高一 · 立体几何学
试从正方体 $A B C D-A_{1} B_{1} C_{1} D_{1}$ 的八个顶点中任取若干, 连接后构成以下空间几何体, 并且用适当的符号表示出来.

(1)只有一个面是等边三角形的三棱雉;

(2)四个面都是等边三角形的三棱雉;

(3)三棱柱.

(1)

(2)

(3)
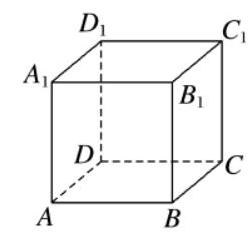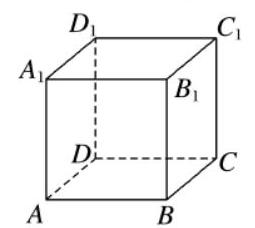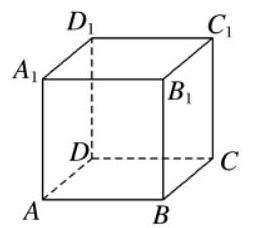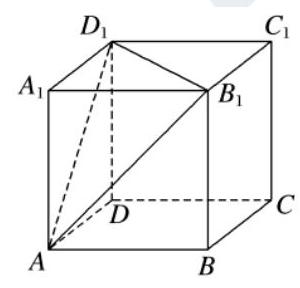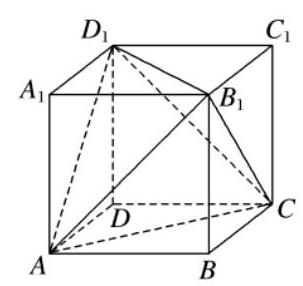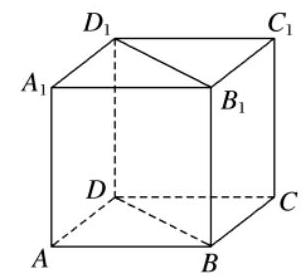
答案: (1)如图所示, 三棱雉 $A_{1}-A B_{1} D_{1}$ (答案不唯一).

(2)如图所示, 三棱锥 $B_{1}-A C D_{1}$ (答案不唯一).

(3)如图所示, 三棱柱 $A_{1} B_{1} D_{1}-A B D$ (答案不唯一).